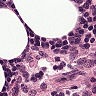
Metastatic tissue present: no